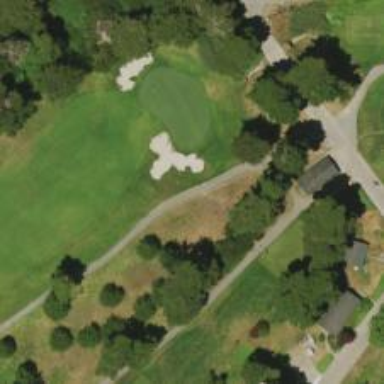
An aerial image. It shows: Service road designated as golf cart path.